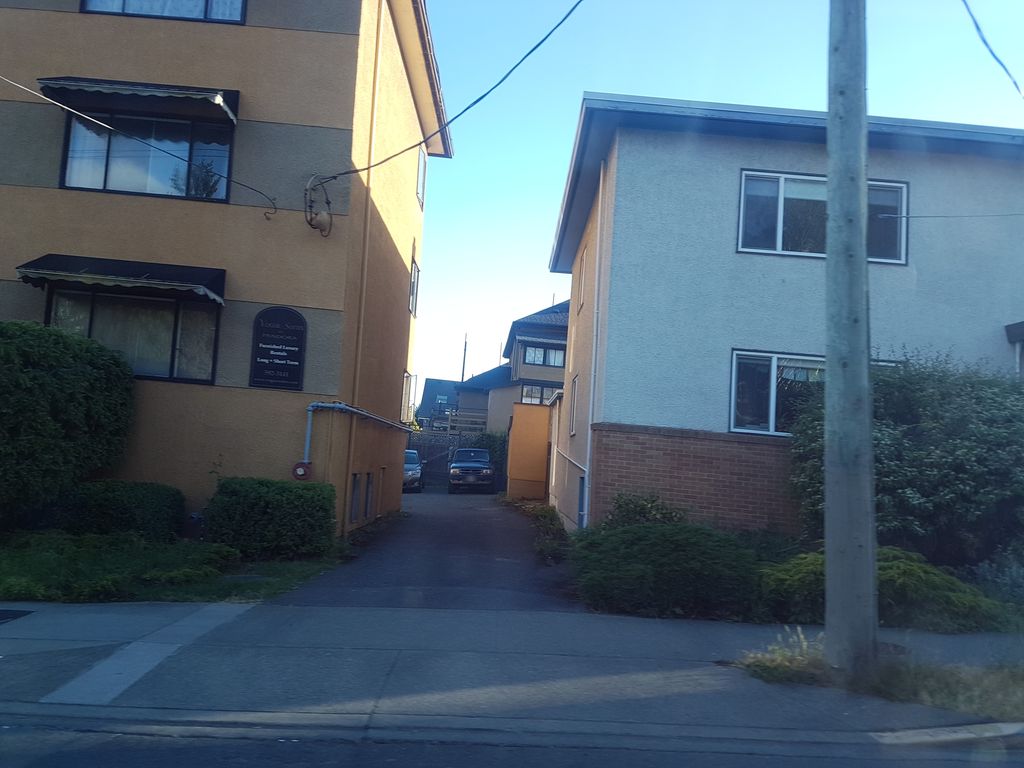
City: victoria